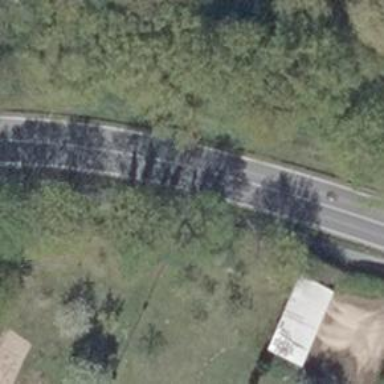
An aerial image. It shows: Primary road with asphalt surface.